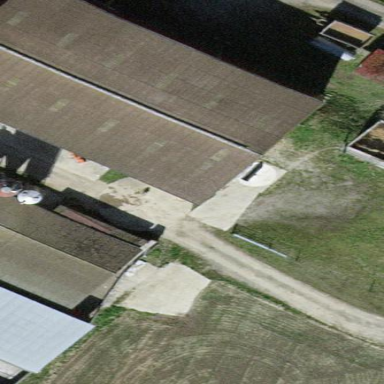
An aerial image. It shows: Gabled roof on farm auxiliary building.